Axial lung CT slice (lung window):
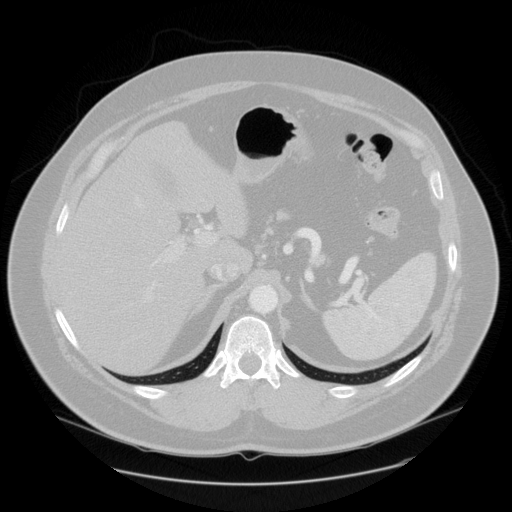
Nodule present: no